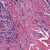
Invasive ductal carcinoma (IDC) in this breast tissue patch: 0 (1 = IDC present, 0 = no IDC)